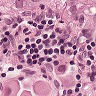
Metastatic tissue present: yes